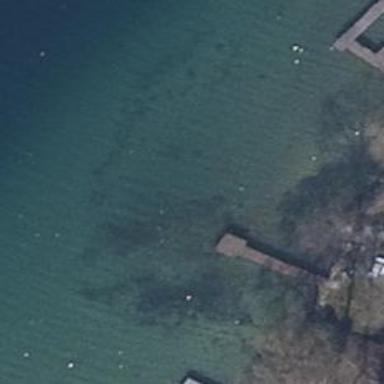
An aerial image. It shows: Man-made pier.